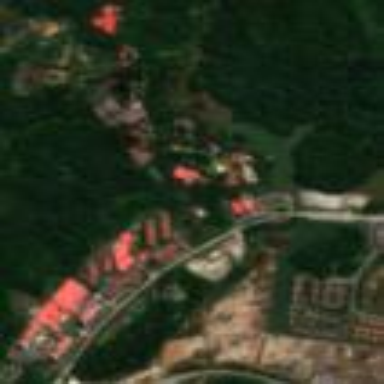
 popular for its theme park attractions."